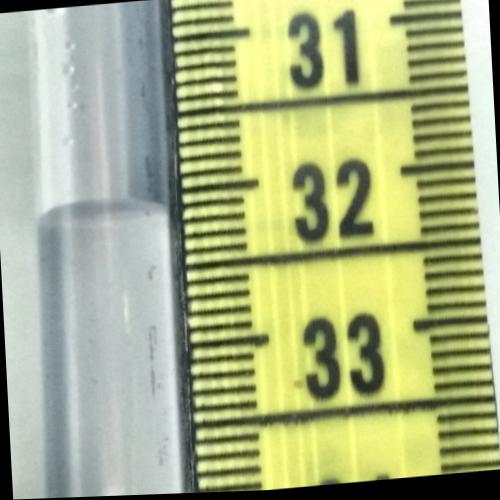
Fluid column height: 32.1 cm